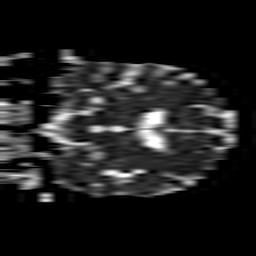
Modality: ADC
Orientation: coronal
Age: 63
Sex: female
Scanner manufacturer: philips
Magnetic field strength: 1.5 T
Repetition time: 3.272 s
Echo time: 0.06922 s